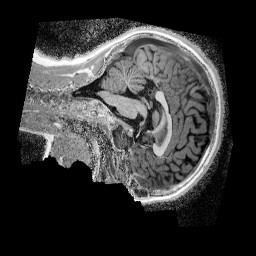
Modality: UNIT1_denoised
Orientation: sagittal
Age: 11
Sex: male
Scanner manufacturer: siemens
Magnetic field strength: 3 T
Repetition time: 4 s
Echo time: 0.00299 s